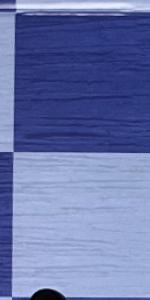
Label: Empty